Question:
the above tree view is looking with shadow effect on top left and left. I need a single thick line .
my xaml is
'''
Margin="0,0,0,2" BorderBrush="Black" BorderThickness="1"
'''
I need a single line but not a shodow. Can you please help me how to do it ?
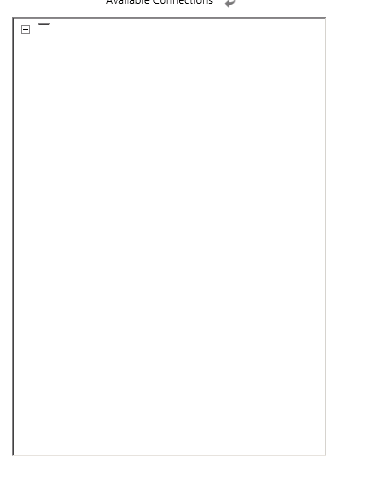
Answer: You can try this to get rid of treeview border and apply your own border:
'''
<Border BorderThickness="1" BorderBrush="Black">
<TreeView BorderBrush="Transparent" BorderThickness="0"
</TreeView>
</Border>
'''